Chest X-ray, AP view. Patient: 31 years old, sex F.
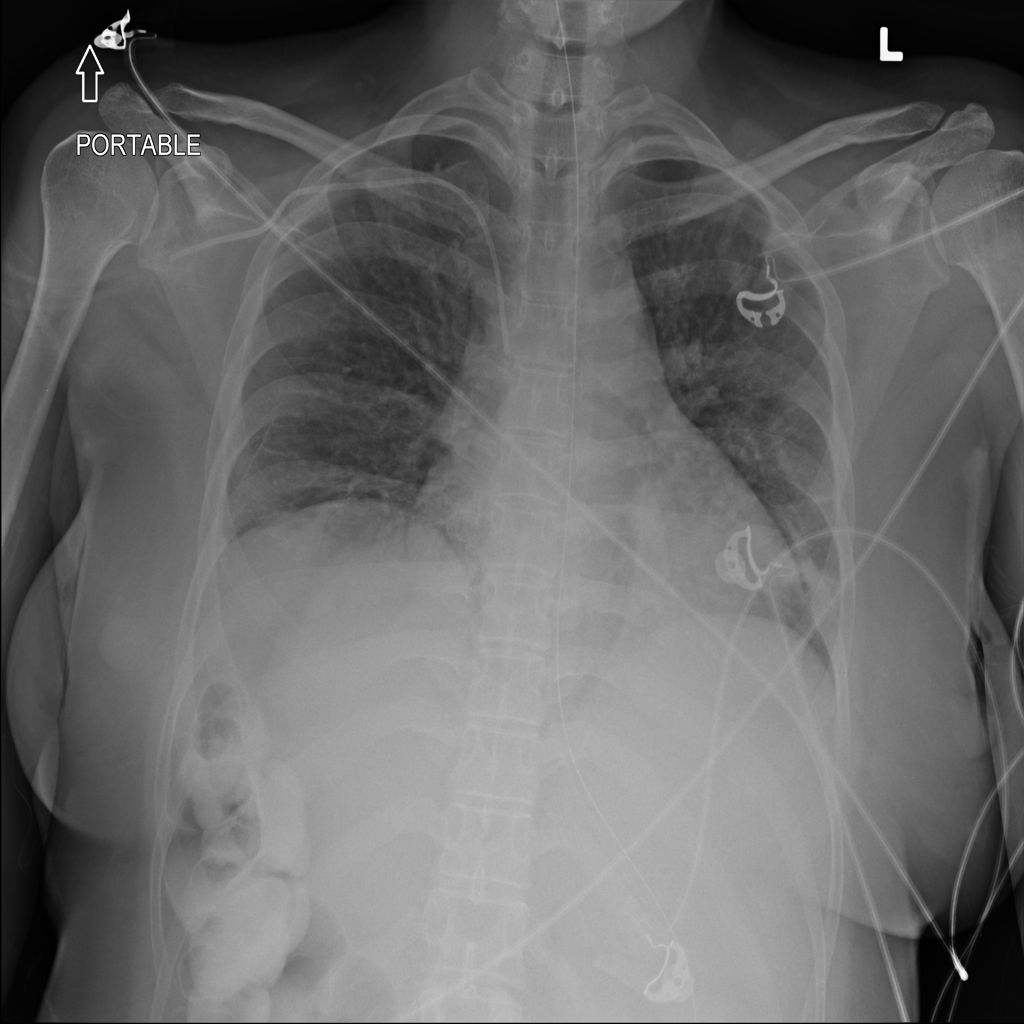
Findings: No Finding